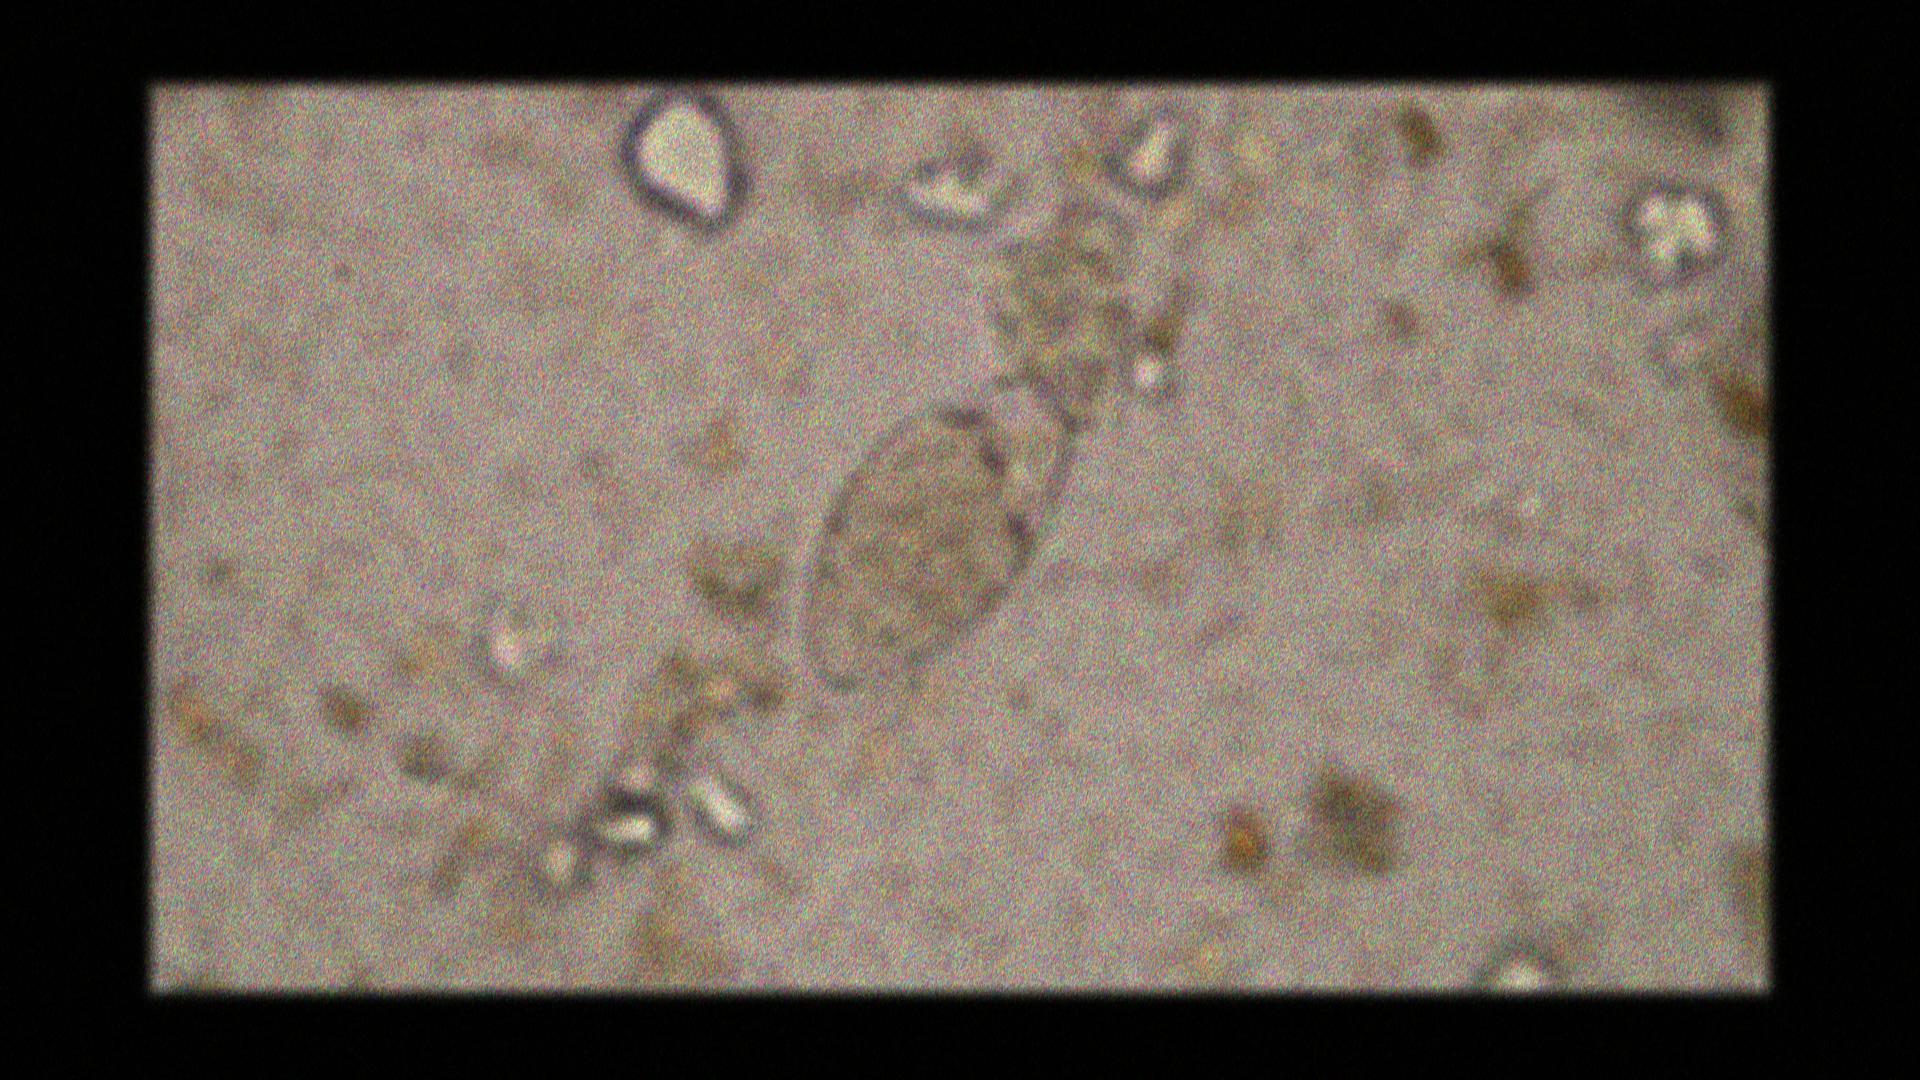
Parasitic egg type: Fasciolopsis buski